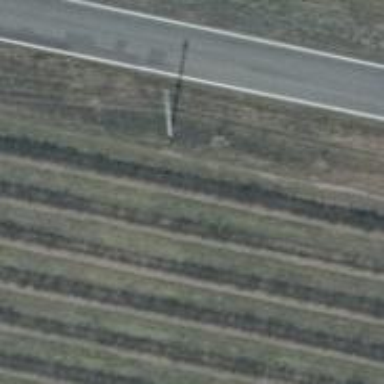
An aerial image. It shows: Minor power line.